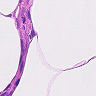
Metastatic tissue present: no